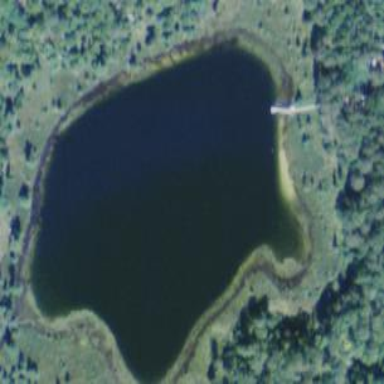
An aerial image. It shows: Beautiful lake surrounded by nature.